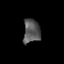
Tissue: prostate
Cell type: Fibroblasts
Senescence score: 0.7931
Nuclear area (px): 392
Mean DAPI intensity: 88.184